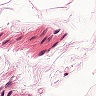
Metastatic tissue present: no